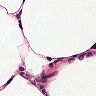
Metastatic tissue present: no